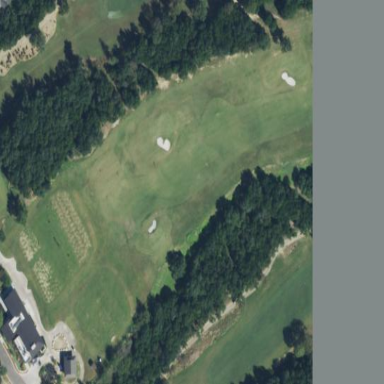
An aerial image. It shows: Grassy area designated as driving range for golf.